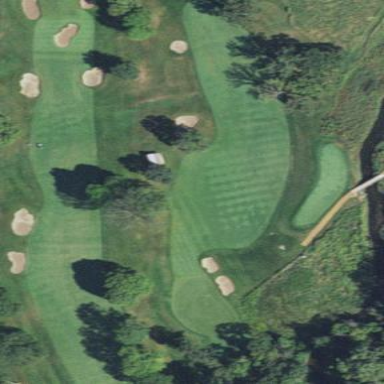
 part of golf course fairway. It is used for the sport of golf."